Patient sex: F
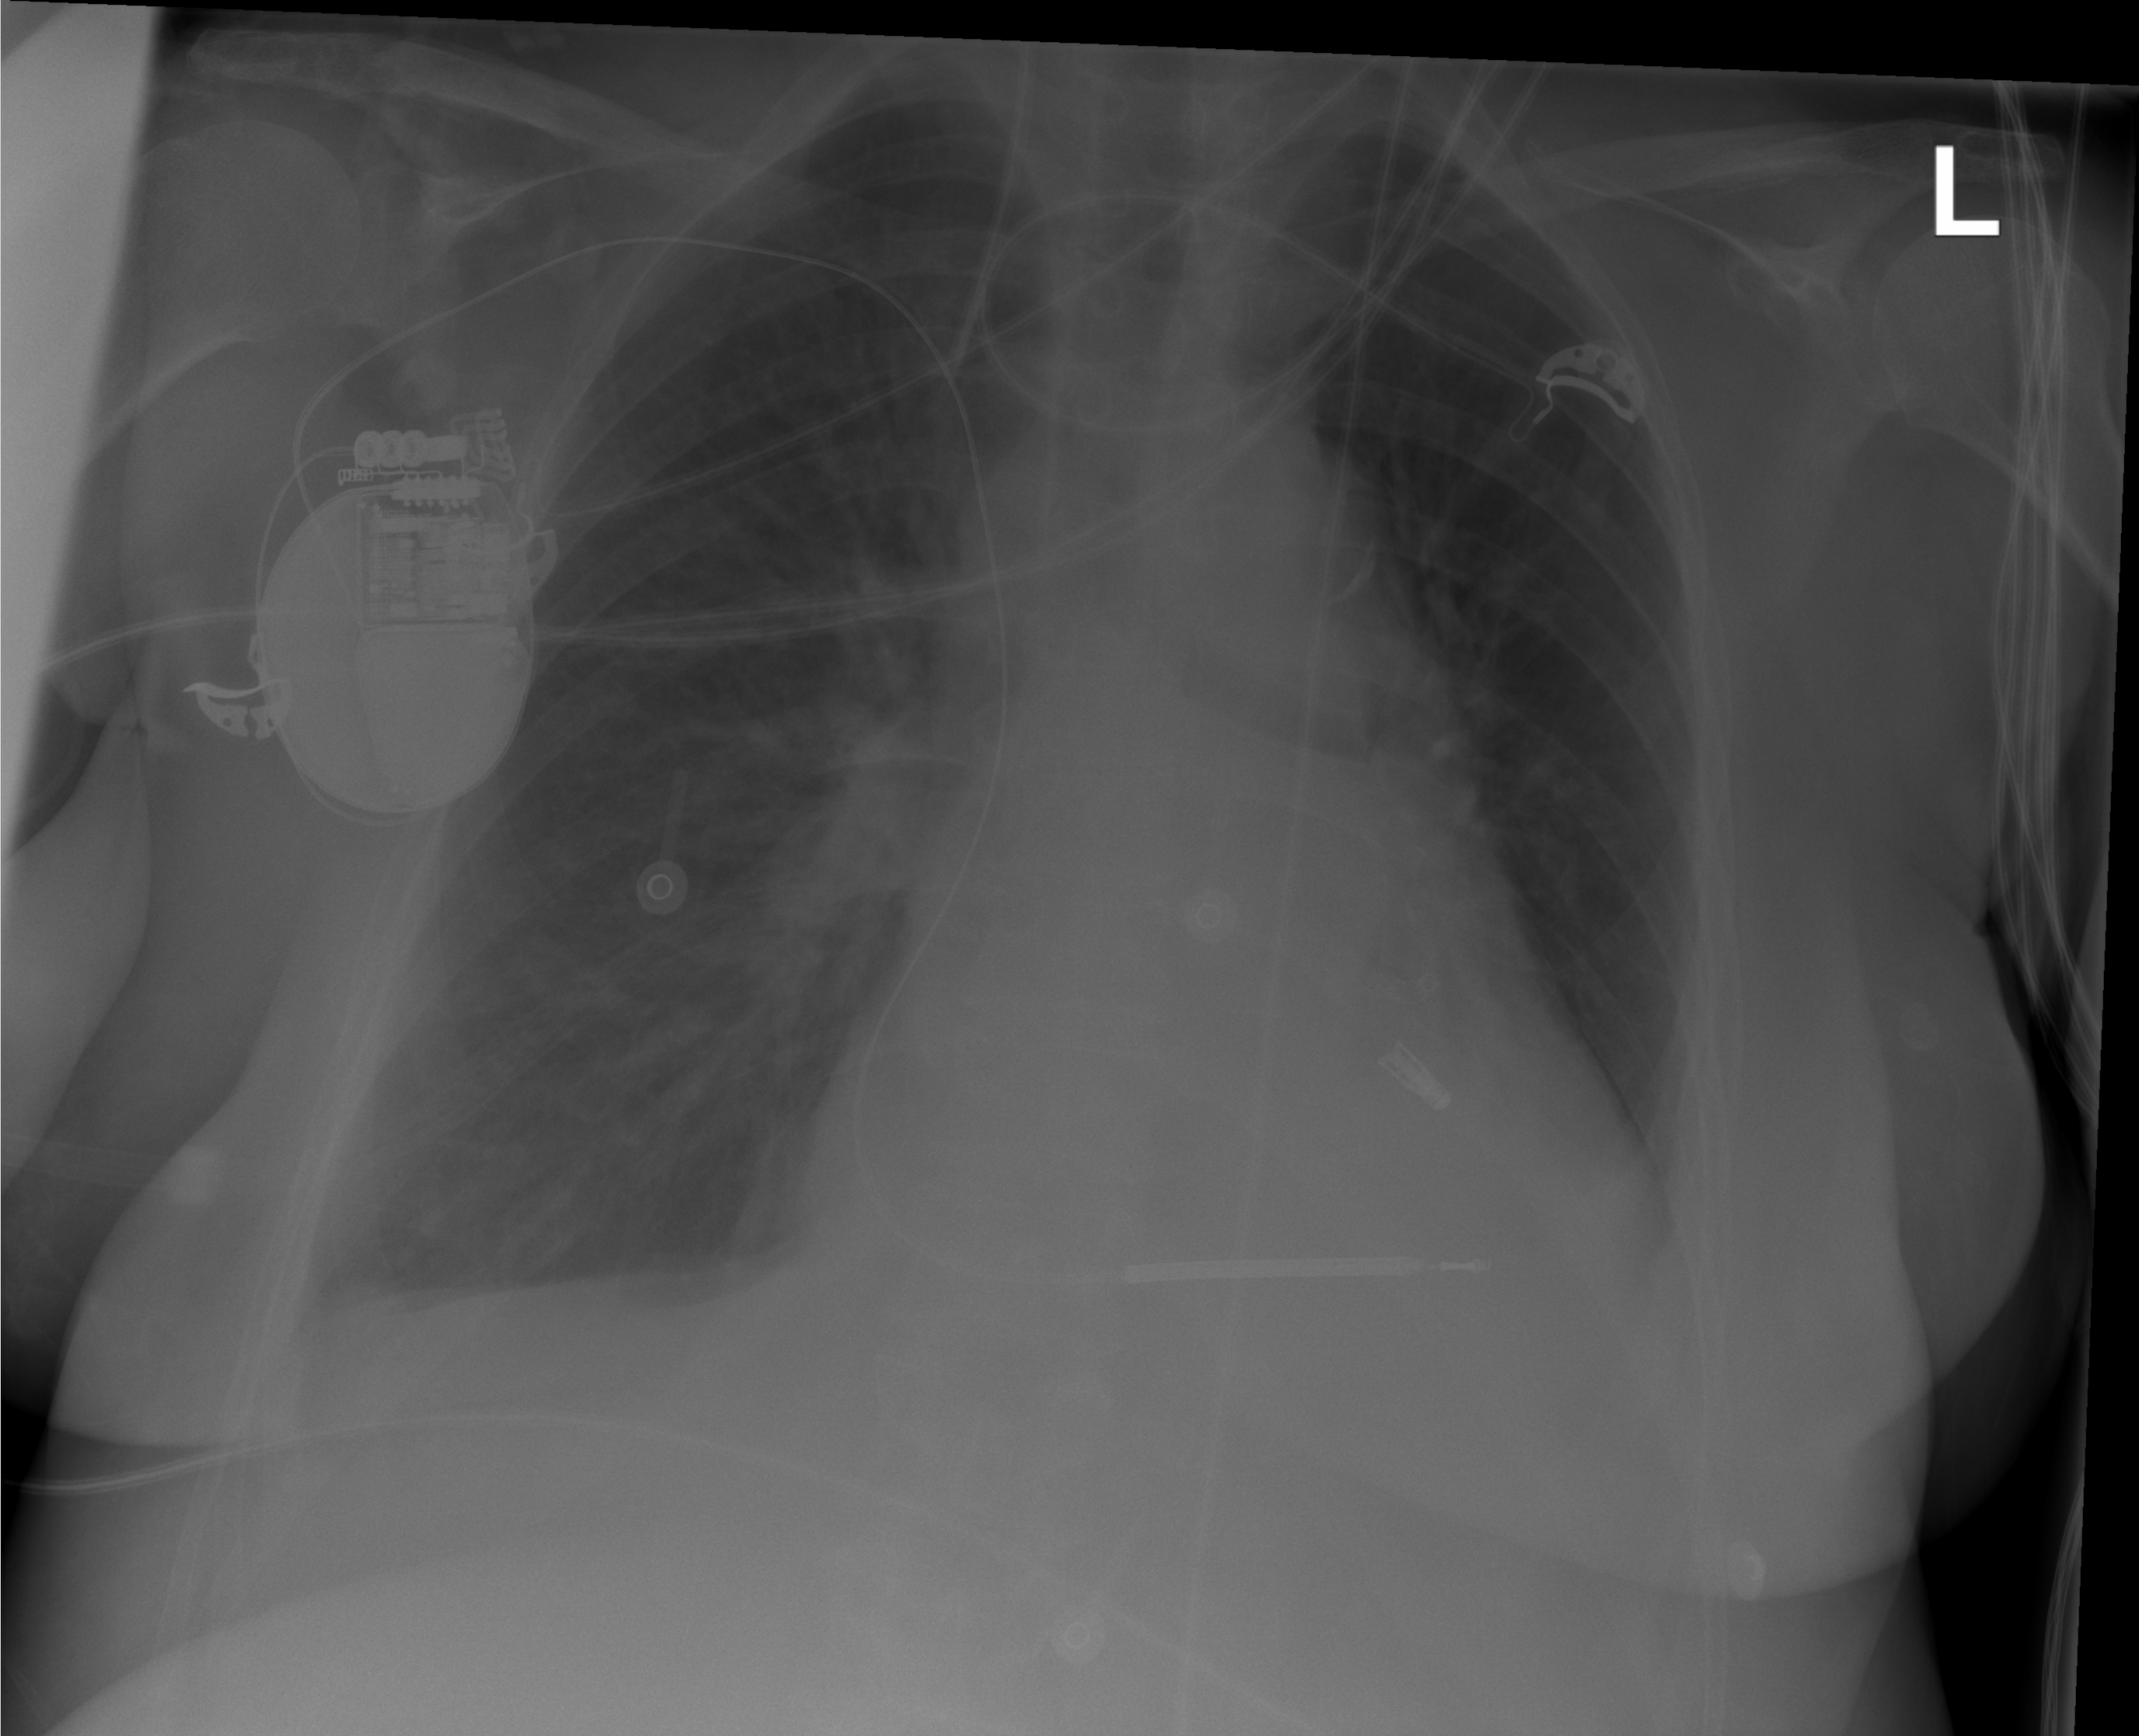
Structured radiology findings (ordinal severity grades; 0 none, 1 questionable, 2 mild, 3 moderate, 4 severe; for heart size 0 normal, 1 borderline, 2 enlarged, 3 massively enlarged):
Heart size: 2
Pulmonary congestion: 2
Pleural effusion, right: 0
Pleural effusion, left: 0
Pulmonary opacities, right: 0
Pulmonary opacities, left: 0
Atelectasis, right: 0
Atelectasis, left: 0